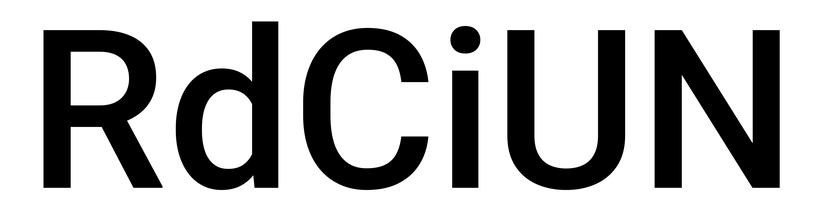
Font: Roboto_Medium